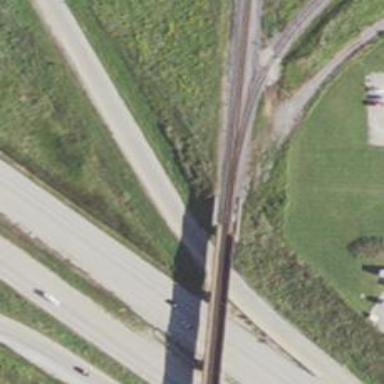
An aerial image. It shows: Railway spur service.